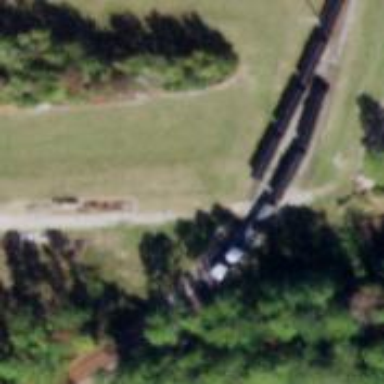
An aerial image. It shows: Rail spur service.